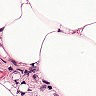
Metastatic tissue present: no